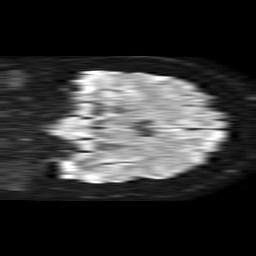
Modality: TRACE
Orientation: coronal
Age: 34
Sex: female
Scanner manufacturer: philips
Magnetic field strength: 1.5 T
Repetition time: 4.6 s
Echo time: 0.09059 s